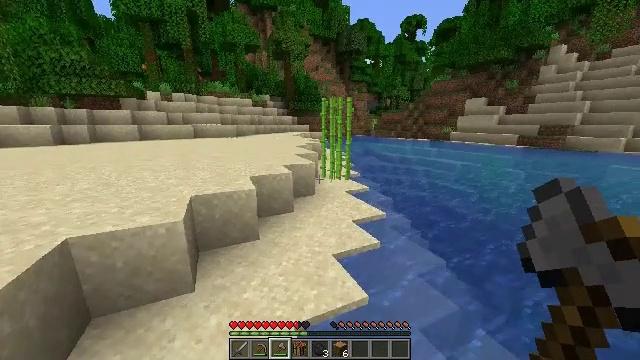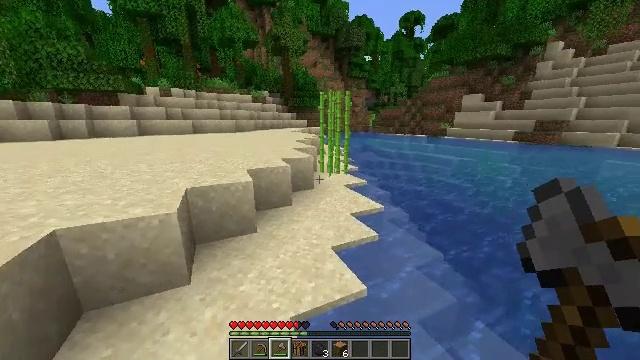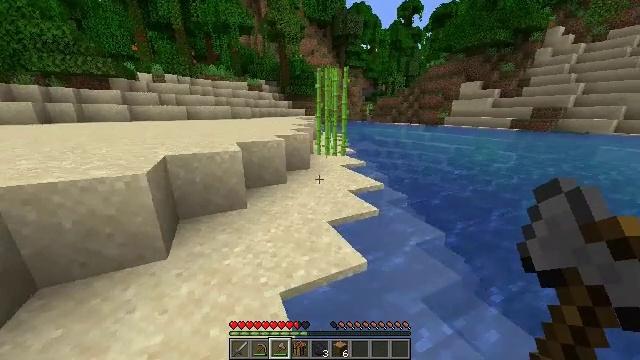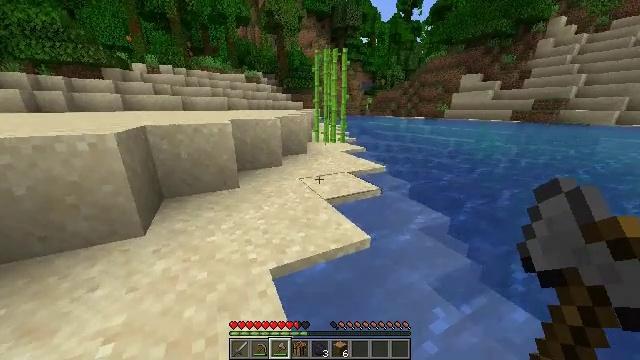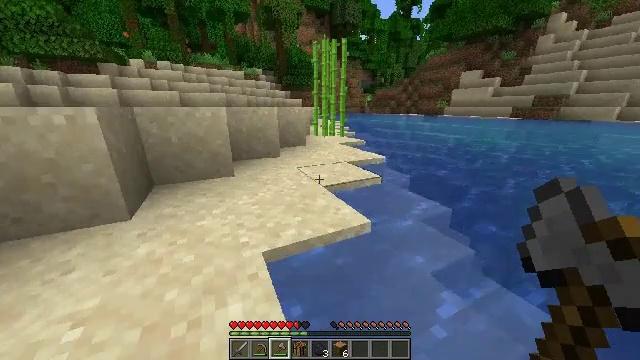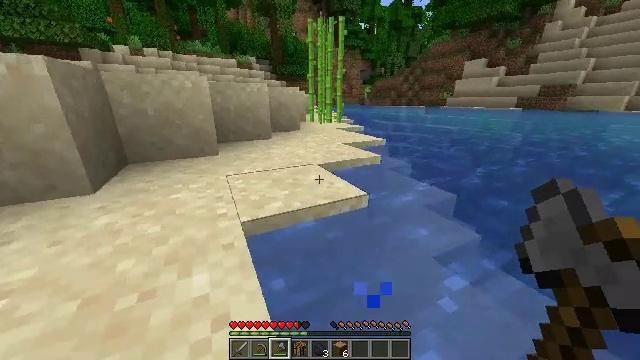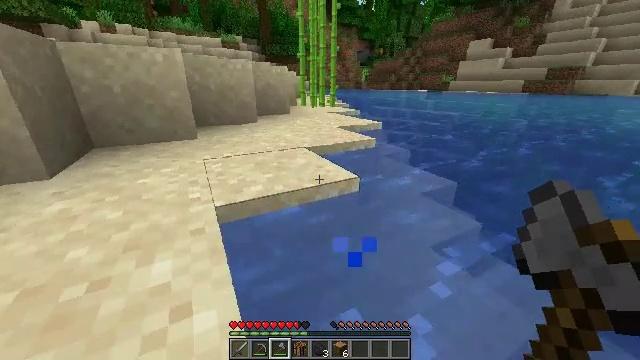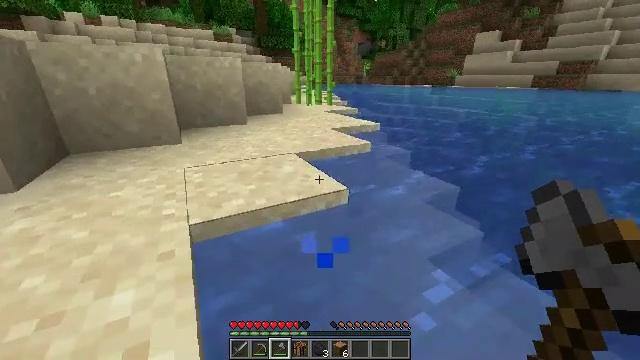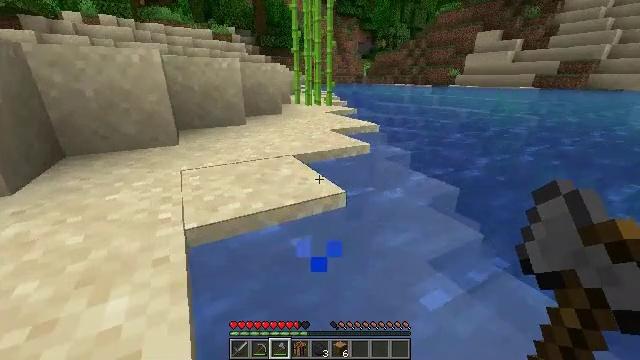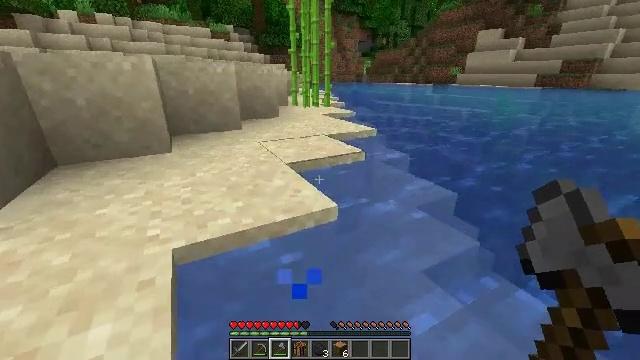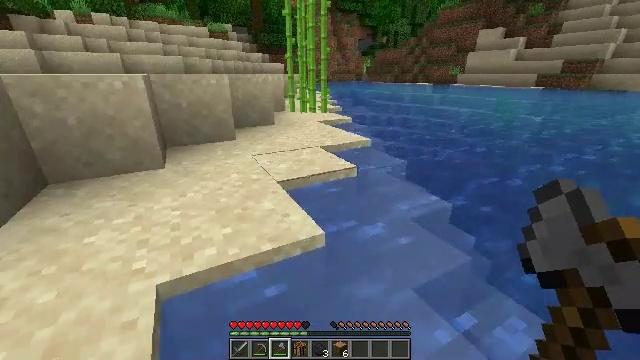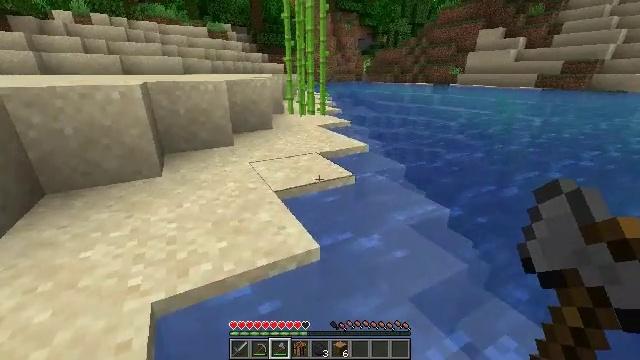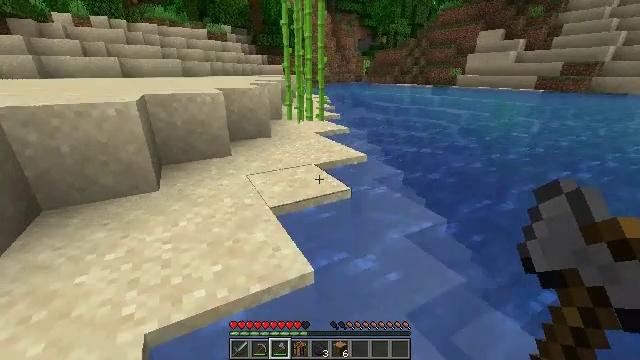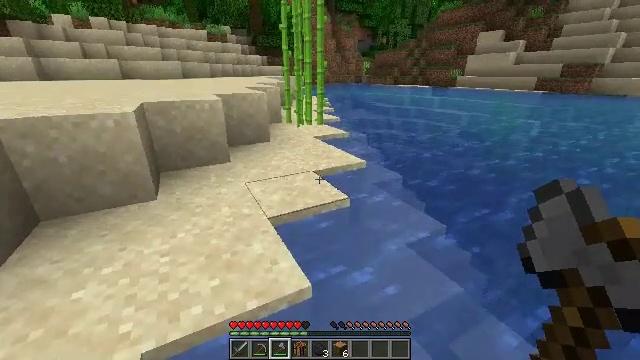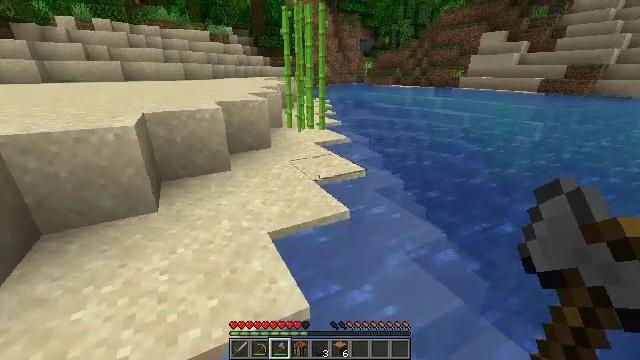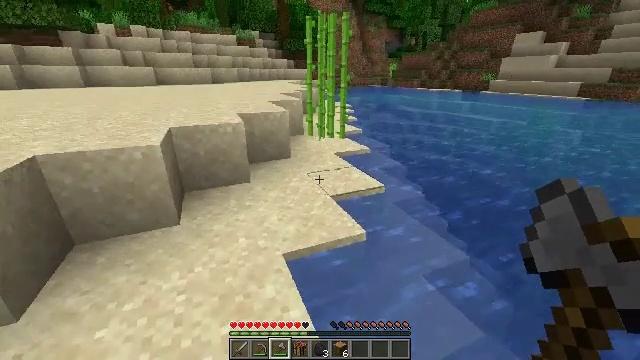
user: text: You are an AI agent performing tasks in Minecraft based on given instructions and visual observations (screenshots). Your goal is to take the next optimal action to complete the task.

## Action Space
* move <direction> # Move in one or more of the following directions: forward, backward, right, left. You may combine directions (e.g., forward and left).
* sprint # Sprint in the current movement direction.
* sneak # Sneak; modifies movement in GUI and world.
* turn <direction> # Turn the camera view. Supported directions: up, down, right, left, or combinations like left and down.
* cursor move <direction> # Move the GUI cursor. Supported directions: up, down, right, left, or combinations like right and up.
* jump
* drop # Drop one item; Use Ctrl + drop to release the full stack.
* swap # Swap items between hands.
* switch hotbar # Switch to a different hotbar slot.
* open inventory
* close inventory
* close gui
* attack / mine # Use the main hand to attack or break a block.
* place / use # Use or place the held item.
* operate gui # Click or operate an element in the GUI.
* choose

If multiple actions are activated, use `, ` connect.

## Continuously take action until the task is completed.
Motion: motion action
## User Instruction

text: Gather sugar cane for crafting.
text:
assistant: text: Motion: move forward, sprint, turn down, jump
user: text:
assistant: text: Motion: move forward, sprint, turn down, jump
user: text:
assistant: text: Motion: move forward, sprint, turn down, jump
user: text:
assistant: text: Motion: move forward, sprint, jump
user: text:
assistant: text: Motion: move forward, sprint, jump
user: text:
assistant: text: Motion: move forward, sprint, turn right and down, jump
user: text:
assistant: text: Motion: move forward, sprint, jump
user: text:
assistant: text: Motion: move forward, sprint, jump
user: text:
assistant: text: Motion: move forward, sprint, jump
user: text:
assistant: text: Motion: move forward, sprint, jump
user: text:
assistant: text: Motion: move forward, sprint, jump
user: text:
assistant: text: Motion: move forward, sprint, jump
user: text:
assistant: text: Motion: move forward, sprint, jump
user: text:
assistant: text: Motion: move forward, sprint, jump
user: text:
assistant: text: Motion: move forward, sprint, turn left, jump
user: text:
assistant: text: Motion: move forward, sprint, turn left, jump
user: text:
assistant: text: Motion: move forward and move left, sprint, turn left, jump
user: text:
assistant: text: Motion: move forward and move left, sprint, jump
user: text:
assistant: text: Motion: move forward and move left, sprint, jump
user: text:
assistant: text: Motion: move forward and move left, sprint, jump
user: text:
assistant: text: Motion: move forward and move left, sprint, jump
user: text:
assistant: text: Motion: move forward and move left, sprint, jump
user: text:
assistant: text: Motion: move forward and move left, sprint, jump
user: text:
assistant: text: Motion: move forward and move left, sprint, jump
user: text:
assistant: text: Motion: move forward and move left, sprint, jump
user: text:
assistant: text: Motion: move forward and move left, sprint, jump
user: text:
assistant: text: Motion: move forward and move left, sprint, jump
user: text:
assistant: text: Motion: move forward and move left, sprint, jump
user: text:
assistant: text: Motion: move forward and move left, sprint, turn right and up, jump
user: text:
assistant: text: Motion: move forward and move left, sprint, turn right and up, jump